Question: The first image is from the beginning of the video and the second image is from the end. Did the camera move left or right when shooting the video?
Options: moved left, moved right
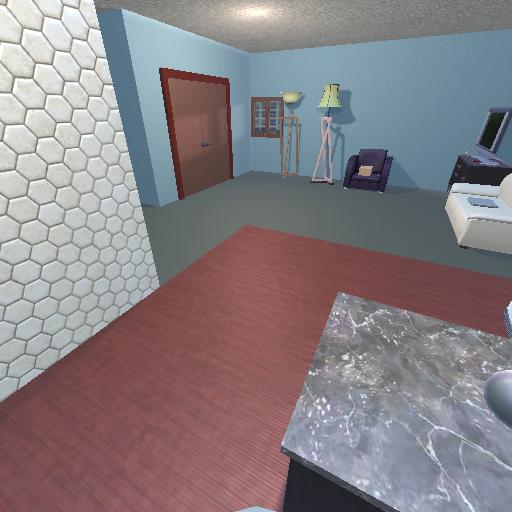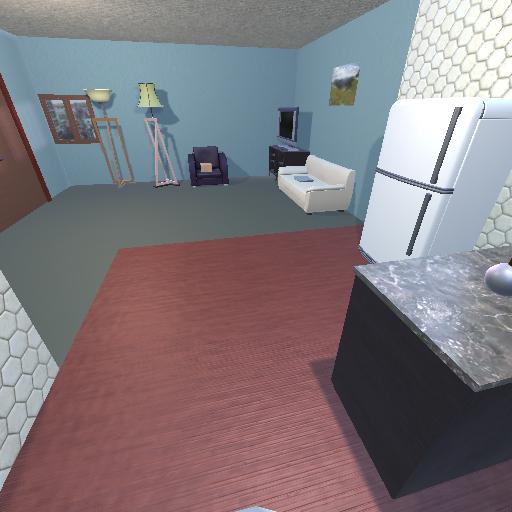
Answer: moved left